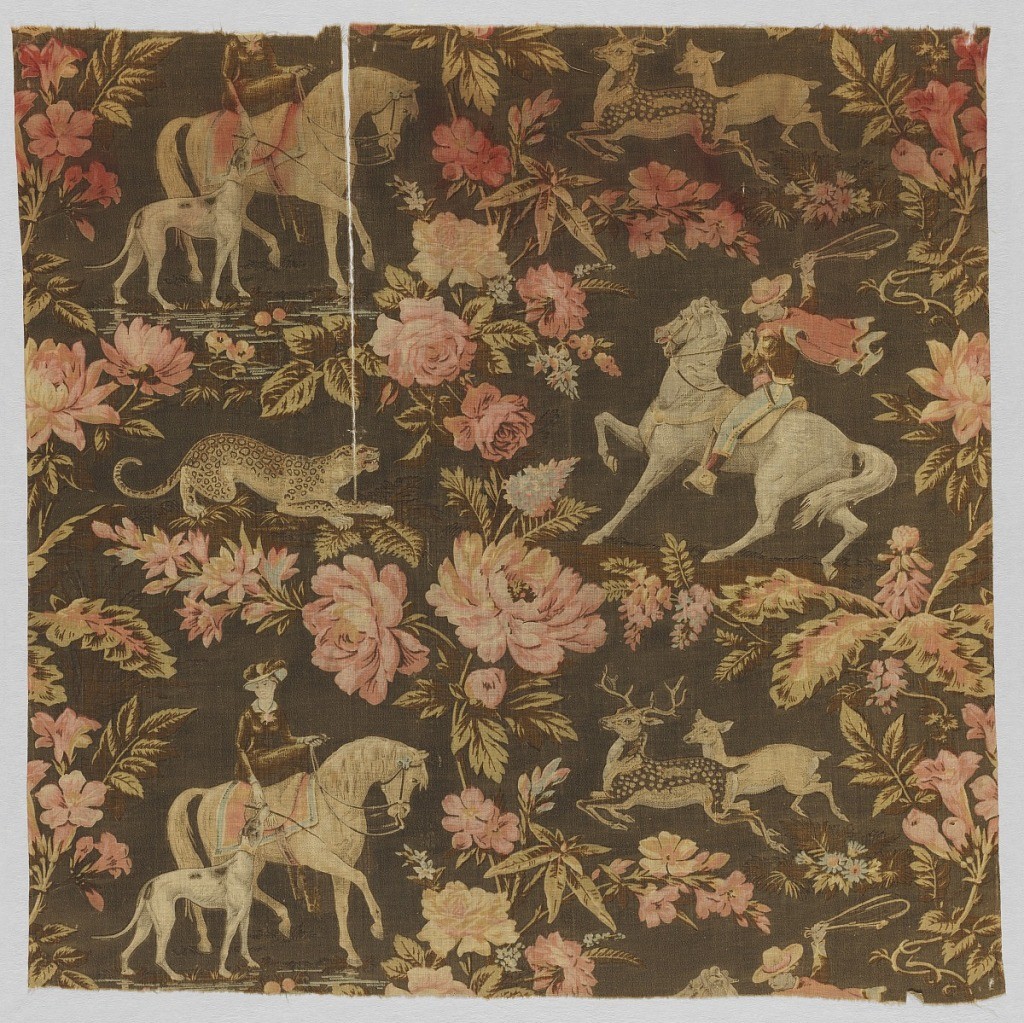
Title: Textile
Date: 1850–1900
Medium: cotton Technique: roller printed on plain weave
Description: Straight repeat the full width of fabric containing on the left a woman on horseback with a dog at her side, and a crouching jaguar; on the right a man on horseback and two running deer.  These four groupings are surrounded by large-scale floral motifs. Predominantly red, pink, and ivory tones on a dark brown background.